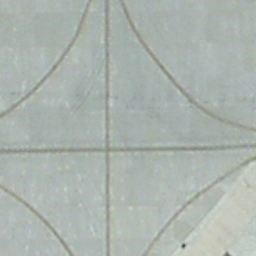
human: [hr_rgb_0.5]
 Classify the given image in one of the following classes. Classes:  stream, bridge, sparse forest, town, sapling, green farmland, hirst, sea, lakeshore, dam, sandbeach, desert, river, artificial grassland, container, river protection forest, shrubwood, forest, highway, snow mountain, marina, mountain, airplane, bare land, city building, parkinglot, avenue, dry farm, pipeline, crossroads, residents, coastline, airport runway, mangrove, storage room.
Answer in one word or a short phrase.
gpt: airport runway